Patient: sex F, age 66
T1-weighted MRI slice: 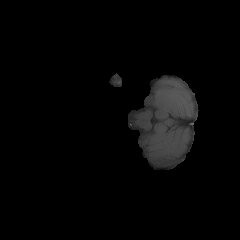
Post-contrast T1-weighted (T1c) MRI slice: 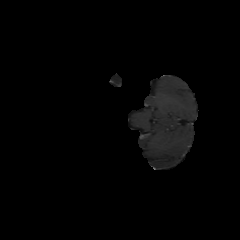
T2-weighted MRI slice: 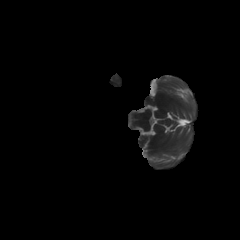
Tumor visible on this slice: no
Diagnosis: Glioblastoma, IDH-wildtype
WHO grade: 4